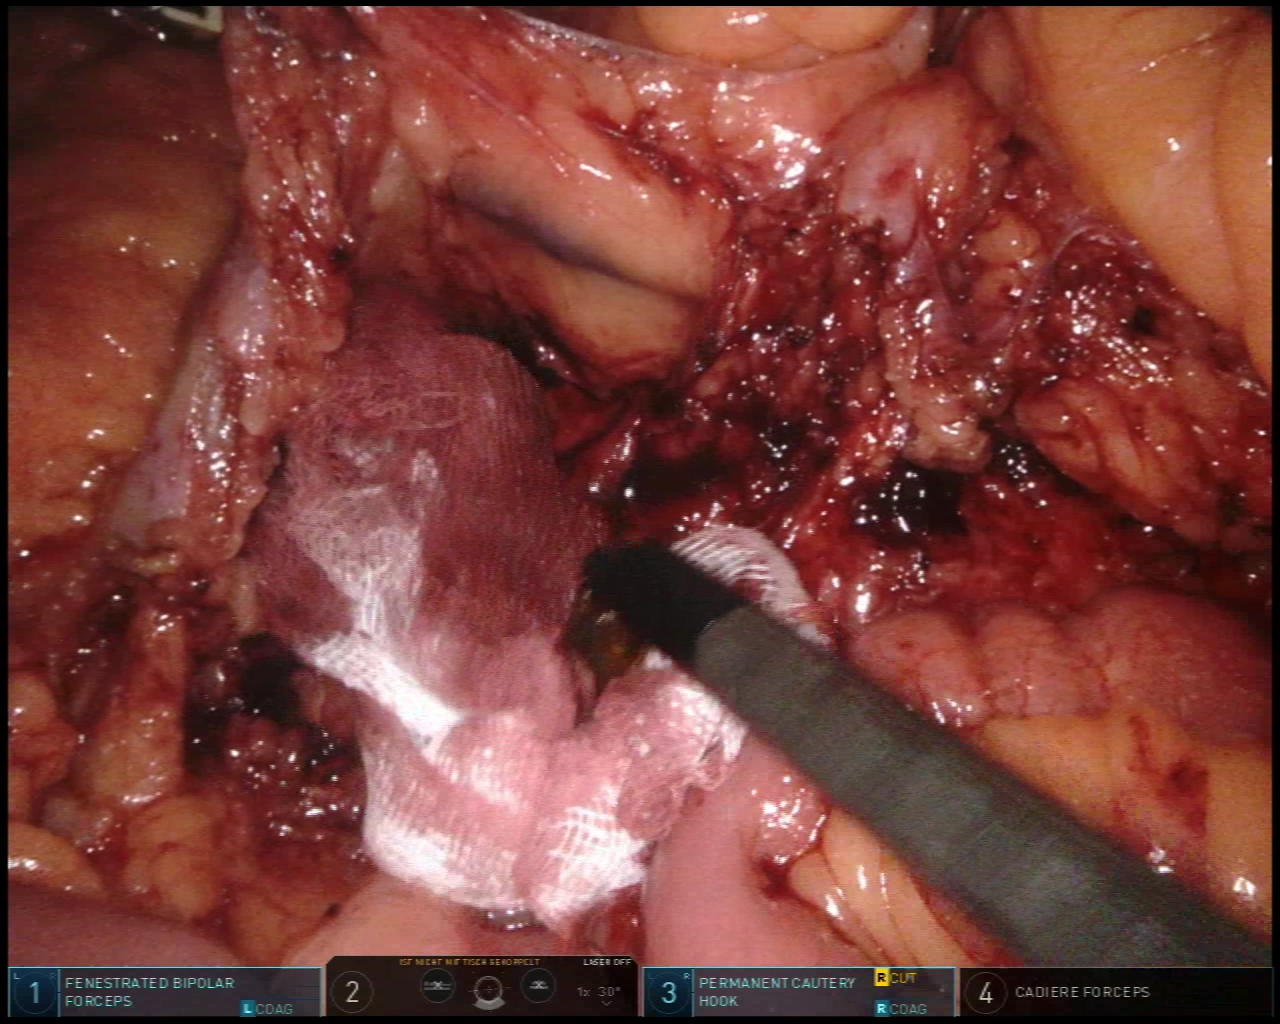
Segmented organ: intestinal_veins
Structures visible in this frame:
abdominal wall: no
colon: no
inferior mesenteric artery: no
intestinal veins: yes
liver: no
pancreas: no
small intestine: yes
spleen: no
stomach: no
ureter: no
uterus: no
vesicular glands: no